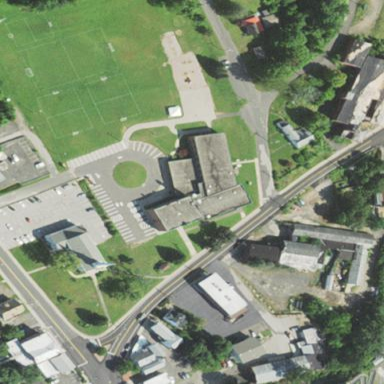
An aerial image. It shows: School building.